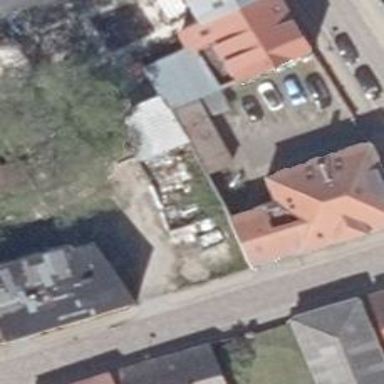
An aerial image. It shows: Building.